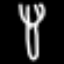
Label: fork